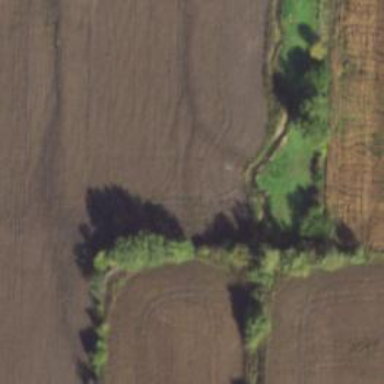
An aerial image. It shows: Row of trees in natural setting.